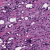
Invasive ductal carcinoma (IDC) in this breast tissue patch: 1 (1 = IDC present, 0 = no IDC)